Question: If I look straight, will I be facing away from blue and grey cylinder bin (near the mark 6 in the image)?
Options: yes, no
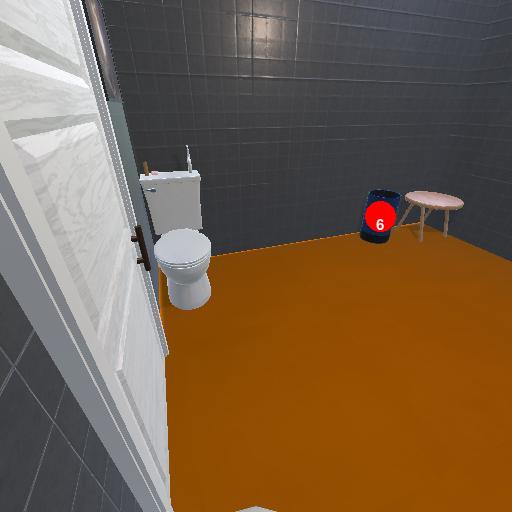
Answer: yes